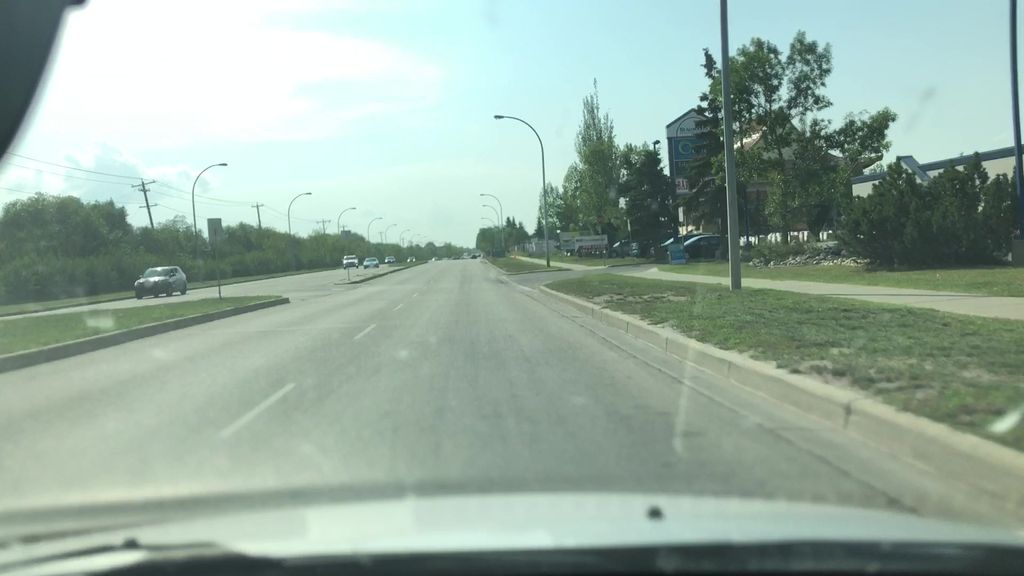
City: edmonton